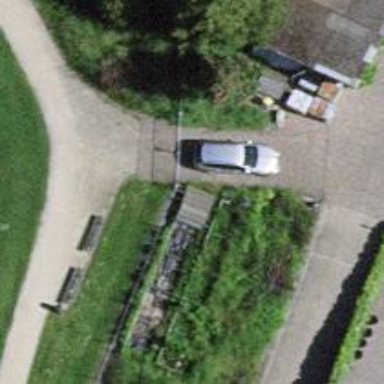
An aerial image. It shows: Unpaved footway.